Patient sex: F
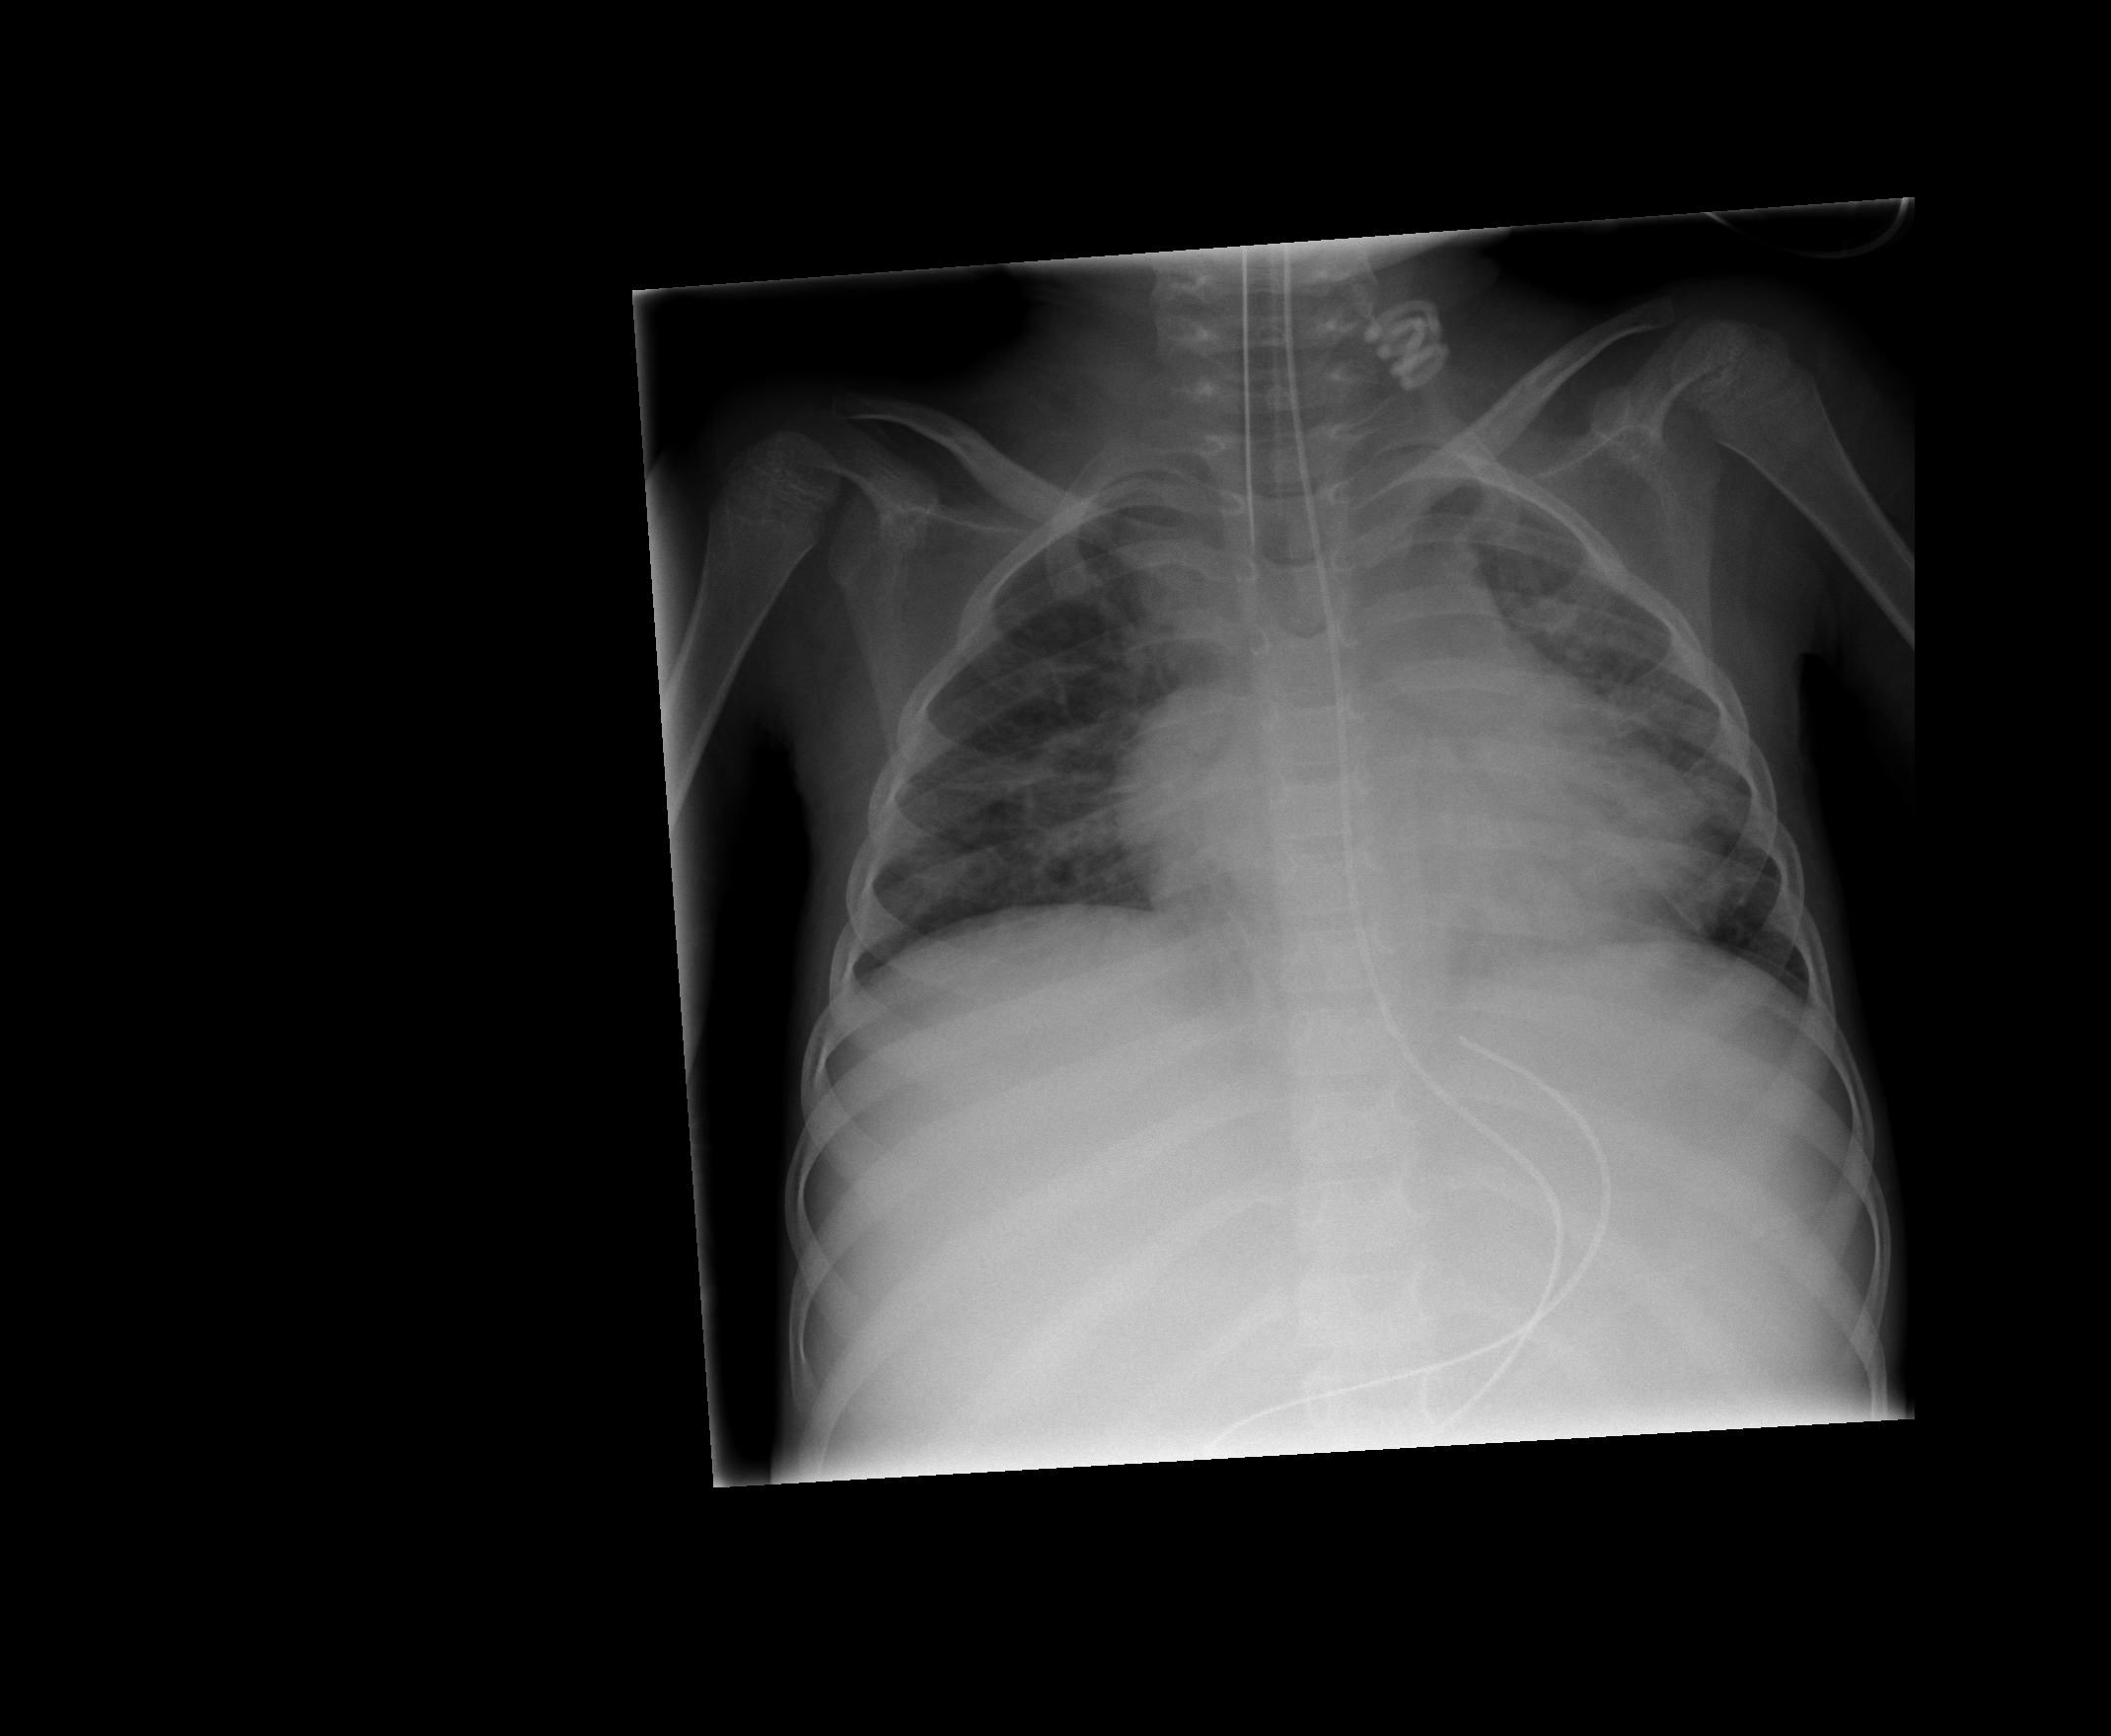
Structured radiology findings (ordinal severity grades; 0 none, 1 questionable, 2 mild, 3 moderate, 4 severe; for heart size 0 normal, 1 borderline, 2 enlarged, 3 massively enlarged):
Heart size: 1
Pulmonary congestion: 0
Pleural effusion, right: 0
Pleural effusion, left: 0
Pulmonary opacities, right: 2
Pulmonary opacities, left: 3
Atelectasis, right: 0
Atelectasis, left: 0